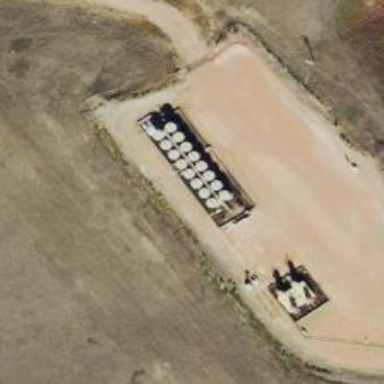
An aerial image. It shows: Storage tank that is man-made.